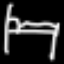
Label: bed